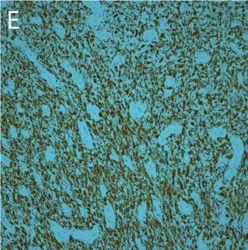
Histologic findings of this case: The tumor was located in the submucosa, and the tumor cells in the superficial area were relatively sparse. Desmin. X100).
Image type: pathology (immunostaining)